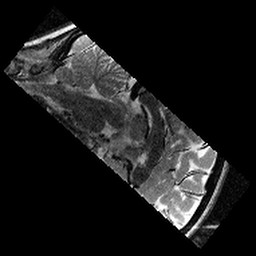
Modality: T2w
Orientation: sagittal
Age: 11
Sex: female
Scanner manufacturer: siemens
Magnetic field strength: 3 T
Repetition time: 9.23 s
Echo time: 0.067 s